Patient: sex F, age 58
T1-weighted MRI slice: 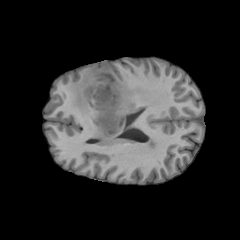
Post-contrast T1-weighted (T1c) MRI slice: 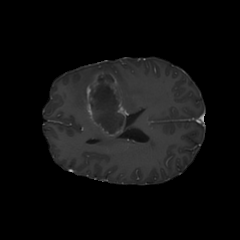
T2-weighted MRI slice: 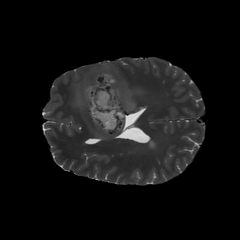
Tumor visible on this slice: yes
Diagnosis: Glioblastoma, IDH-wildtype
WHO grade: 4